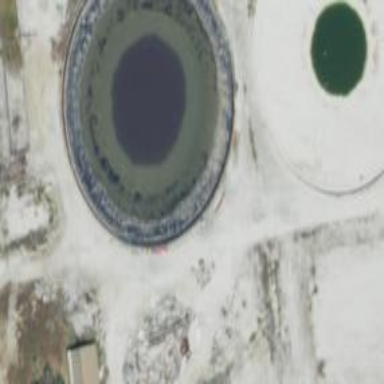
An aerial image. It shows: Image of wastewater.